Question: I use the <URL>.
I've heard that people workaround this by building their code twice, so that if it fails on the first time then it will pass on the second time.
We've tried to set this up in Jenkins using a conditional step (screenshot below), but if the first step fails it still causes the whole CI job to fail.
Can anybody recommend the best way to set this up?

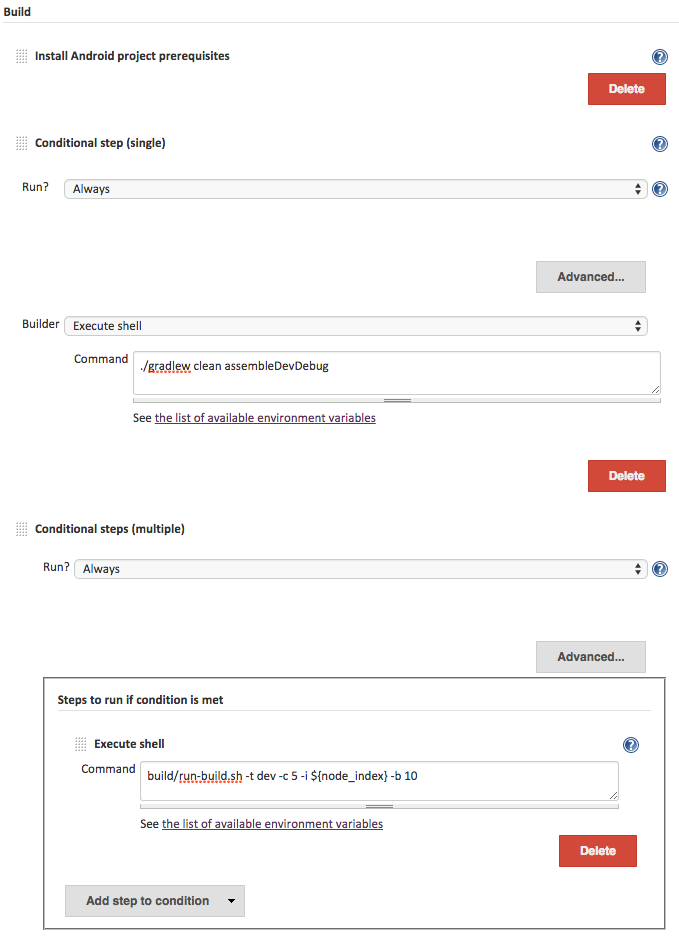
Answer: The simplest way I've found to workaround this is to run an "Execute shell" step to do an incremental SDK update to ensure the Android SDK components are up to date.
Here's my Jenkins CI config for the build steps:

Here's the command:
'''
(for i in {1..30}; do echo y; sleep 1; done) | /opt/android/android-sdk-linux/tools/android update sdk --all --no-ui --filter \
extra-android-m2repository,extra-android-support,extra-google-google_play_services,extra-google-m2repository
'''
One subtlety for my environment (I'm currently using Jenkins in the cloud, using CloudBees): I needed to make sure I did not update the 'platform-tool' or 'tool' components, as that caused my builds to frequently become unstable and fail. I'm running a 'Google Inc.:Google APIs:18' emulator, which has seemed a lot more stable for me than newer ones.